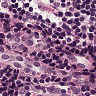
Metastatic tissue present: yes